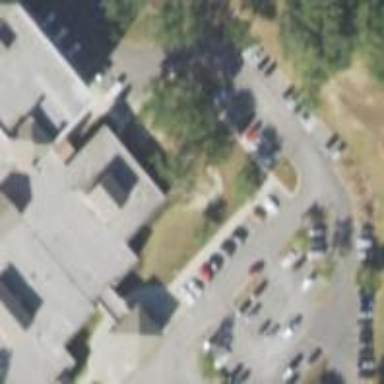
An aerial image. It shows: Parking space is available.